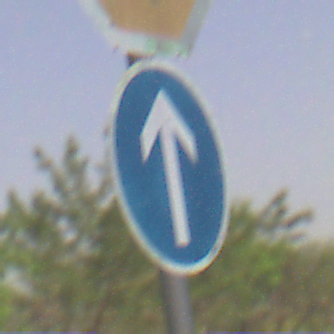
Verkehrszeichen: VorgeschriebeneFahrtrichtungGeradeaus
Zusatzzeichen oben: Stop
Umgebung: Outdoor, Nature
Tageszeit: Night
Wetter: Clear
Licht: Natural
Jahreszeit: NotSpecified
Kontrast: HighContrast